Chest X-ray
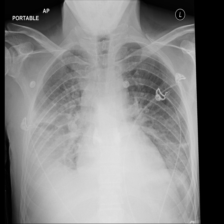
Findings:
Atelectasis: negative
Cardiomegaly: negative
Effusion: negative
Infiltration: negative
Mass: negative
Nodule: negative
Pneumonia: negative
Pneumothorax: negative
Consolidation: negative
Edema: negative
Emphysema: negative
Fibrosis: negative
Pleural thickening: negative
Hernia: negative